Question: I work with an Excel file approx. 10,000 rows on each of 12 sheets. This file is used quite a bit to pull data from (i.e. sorted, filtered, changed manually) but I never tamper with the columns that contain the formulae.
Over the past couple of weeks I've been noticing that some of the reference values within the cells have been changing. The only reason I saw this is because excel gracefully points out when a formula is different from the ones above and below it (with the small green arrows). Up to this point I've just gone and click "Restore to column formula".
Example:
'=IFERROR(IF(G148/E148>100%,100%,G148/E148),"")'
had been changed to,
'=IFERROR(IF(G157/E157>100%,100%,G157/E157),"")'
Now this isn't a large pain to go and change all the values, its typically < 100 values. But I'm fearing the day this turns into over 9000 values.
My goal is to find out the root cause of this problem and nullify it from continuing to happen. I am using Excel 2010.
This is an example of the problem I'm speaking about. The reference rows continue in order, but you'll notice row 337, 341, and 345 have all changed to different rows (209, 224, 158 respectively).

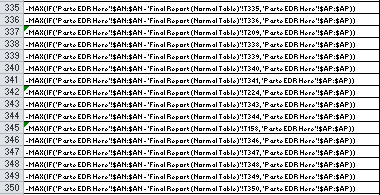
Answer: Answered my own question.
I tried to replicate the problem instead of waiting for it to happen again and I found that this was occuring because I was filtering data in the table, and then sorting it. The reason numbers are so random is that the filter would grab only a handful of rows from thousands, and then sorting it would change the cell reference.
With that being said, I believe this post is now a copy of the following: <URL>